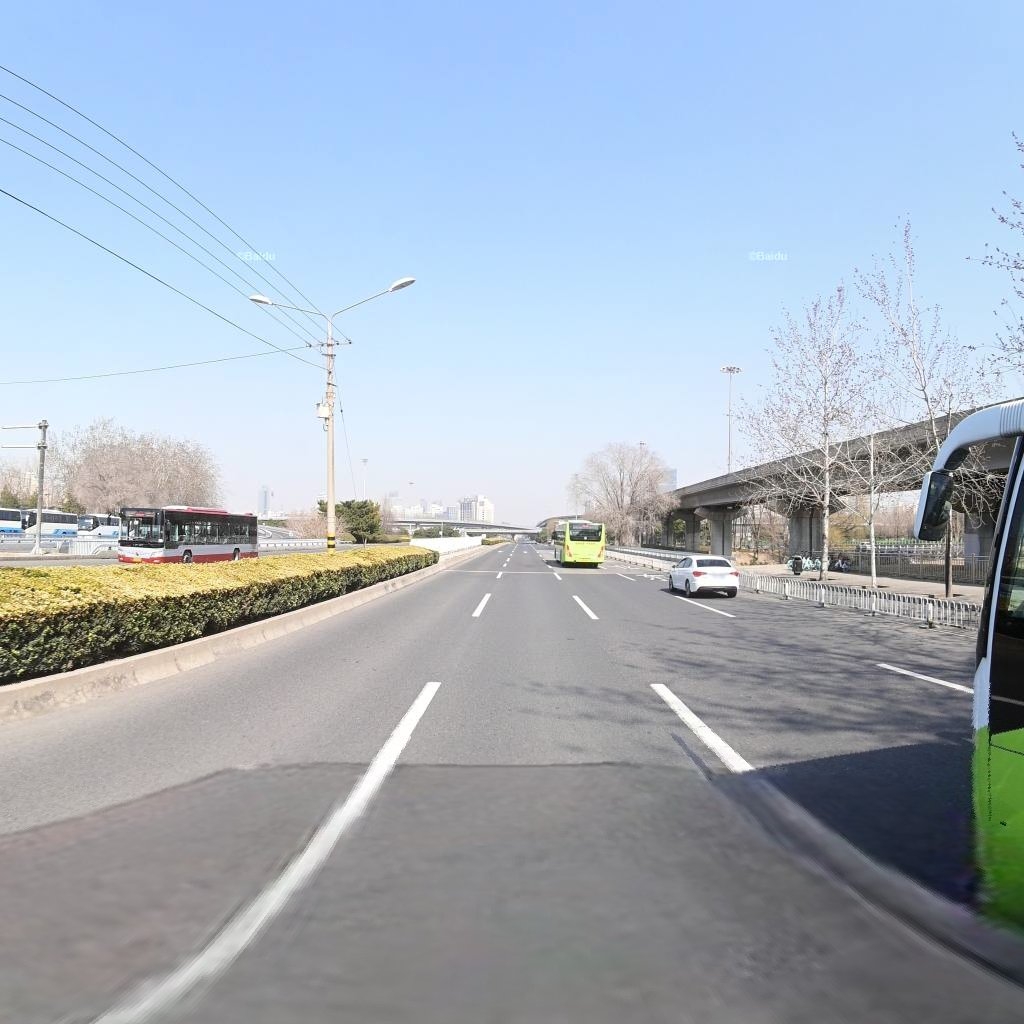
Region: Chaoyang
Road damage annotations: longitudinal patch